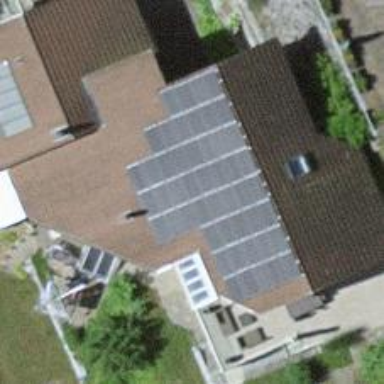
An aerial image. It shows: Solar power generator using photovoltaic panels.